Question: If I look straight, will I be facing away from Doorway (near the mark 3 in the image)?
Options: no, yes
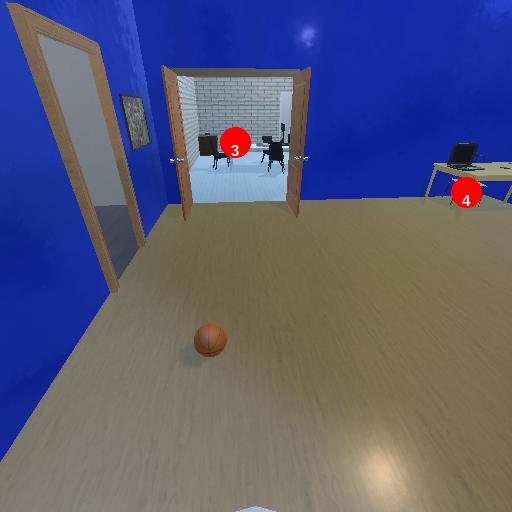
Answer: no